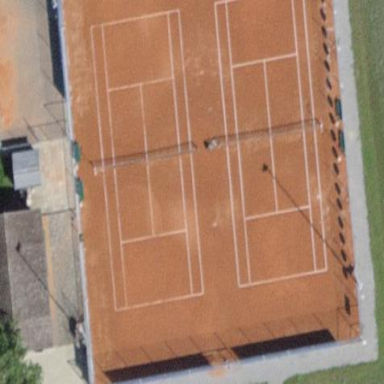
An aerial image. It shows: Tennis court on pitch.